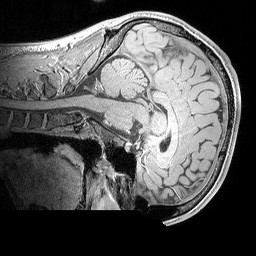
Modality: MP2RAGE
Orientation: sagittal
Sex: male
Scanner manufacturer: siemens
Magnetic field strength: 3 T
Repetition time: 5 s
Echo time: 0.00292 s